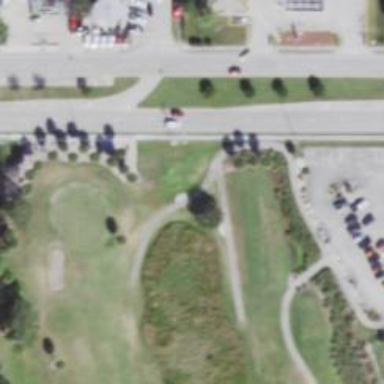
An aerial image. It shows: Golf tee.